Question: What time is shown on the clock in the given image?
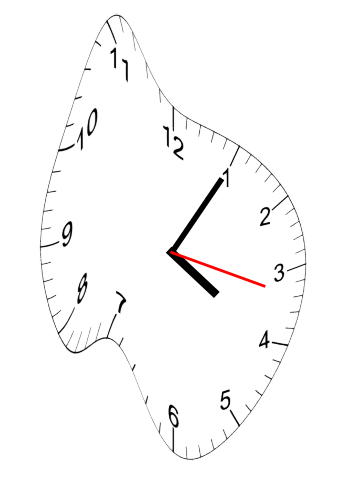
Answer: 04:05:17